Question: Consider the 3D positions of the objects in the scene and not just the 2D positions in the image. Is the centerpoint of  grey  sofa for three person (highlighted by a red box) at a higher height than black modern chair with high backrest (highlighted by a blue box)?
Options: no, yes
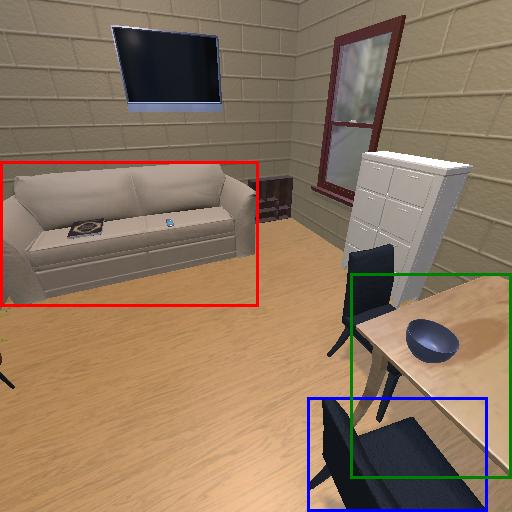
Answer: no